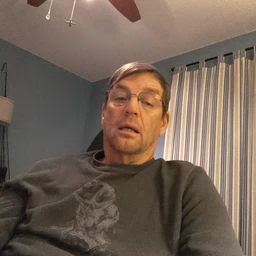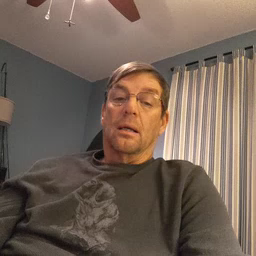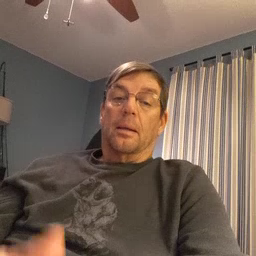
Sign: pizza